Question: Once I start drawing my own images in an Eclipse table cell, highlighting that table cell results in a strange highlight color. See for yourself:

While the transparency is actually preserved like in the first column, the highlight-blue isn't as blue as it should. Is this my fault or Eclipse's fault?
Here's the code snippet:
'''
public class TransparentOrNot {
public static void main(String[] args) {
Display firstDisplay = new Display();
Shell firstShell = new Shell(firstDisplay);
firstShell.setText("Transparent-or-not!");
firstShell.setSize(300, 200);
firstShell.setLayout(new FillLayout());
TableViewer viewer = new TableViewer(firstShell, SWT.MULTI);
viewer.getTable().setLinesVisible(true);
viewer.getTable().setHeaderVisible(true);
TableViewerColumn tableViewerColumn = new TableViewerColumn(viewer, SWT.CENTER);
tableViewerColumn.getColumn().setText("First");
tableViewerColumn.getColumn().setWidth(150);
tableViewerColumn.setLabelProvider(new ColumnLabelProvider() {
@Override
public Image getImage(Object element) {
return ImageDescriptor.createFromFile(TransparentOrNot.class, "/red.png").createImage();
}
@Override
public String getText(Object element) {
return null;
}
});
tableViewerColumn = new TableViewerColumn(viewer, SWT.CENTER);
tableViewerColumn.getColumn().setText("Second");
tableViewerColumn.getColumn().setWidth(150);
tableViewerColumn.setLabelProvider(new CenterImageLabelProvider());
viewer.setContentProvider(ArrayContentProvider.getInstance());
viewer.setInput(new String[][]{{"a", "b"}, {"c", "d"}});
firstShell.open();
while (!firstShell.isDisposed()) {
if (!firstDisplay.readAndDispatch()) {
firstDisplay.sleep();
}
}
firstDisplay.dispose();
}
static class CenterImageLabelProvider extends OwnerDrawLabelProvider {
@Override
protected void measure(Event event, Object element) {
// no-op
}
@Override
protected void paint(Event event, Object element) {
Image image = ImageDescriptor.createFromFile(TransparentOrNot.class, "/green.png").createImage();
Widget item = event.item;
Rectangle bounds = ((TableItem) item).getBounds(event.index);
Rectangle imgBounds = image.getBounds();
bounds.width /= 2;
bounds.width -= imgBounds.width / 2;
bounds.height /= 2;
bounds.height -= imgBounds.height / 2;
int x = bounds.width > 0 ? bounds.x + bounds.width : bounds.x;
int y = bounds.height > 0 ? bounds.y + bounds.height : bounds.y;
event.gc.drawImage(image, x, y);
}
}
}
'''
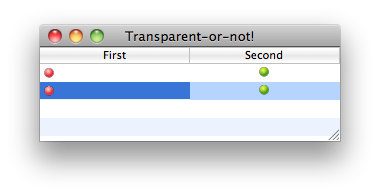
Answer: Overriding erase() and calling super.erase() helped.